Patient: sex M, age 58
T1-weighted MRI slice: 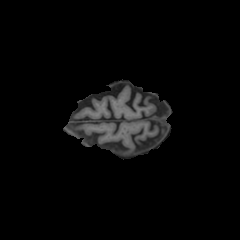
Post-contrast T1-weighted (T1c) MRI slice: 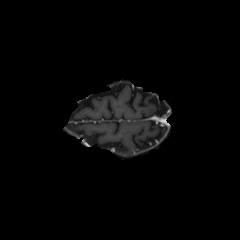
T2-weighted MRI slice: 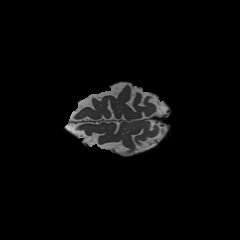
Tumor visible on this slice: no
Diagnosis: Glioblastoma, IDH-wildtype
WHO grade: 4